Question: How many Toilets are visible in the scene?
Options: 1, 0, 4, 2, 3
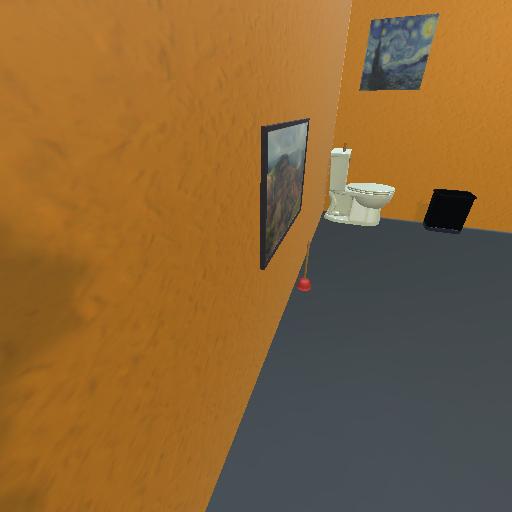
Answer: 1